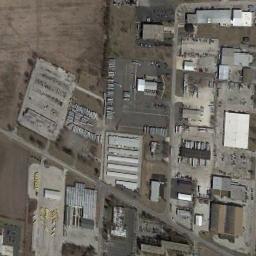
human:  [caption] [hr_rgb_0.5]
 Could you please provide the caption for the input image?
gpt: Houses in the industrial area have blue roofs .

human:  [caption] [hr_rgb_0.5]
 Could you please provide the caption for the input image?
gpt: In an industrial area, There are factories and roads, There are planned parking lots, And various items are stacked .

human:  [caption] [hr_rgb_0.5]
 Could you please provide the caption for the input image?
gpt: The industrial area has lots of industrial equipment and some workshops of different sizes and some roads go through the industrial area .

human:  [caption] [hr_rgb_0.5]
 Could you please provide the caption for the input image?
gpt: Many houses of different shapes and sizes are in the industrial area .

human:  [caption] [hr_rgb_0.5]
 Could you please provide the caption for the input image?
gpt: There are some gray buildings with some empty land around on the industrial area .